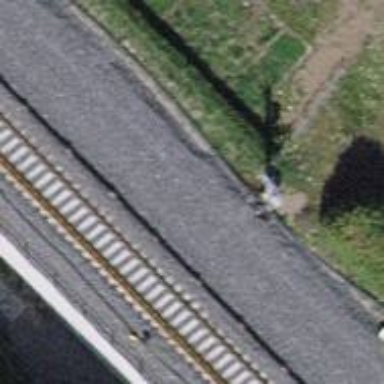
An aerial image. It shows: Railway switch.